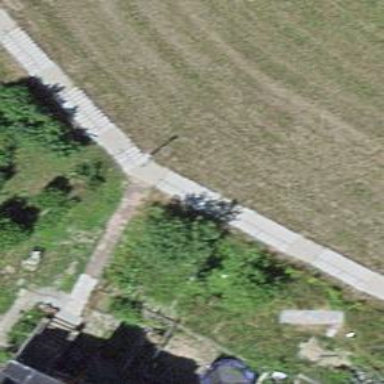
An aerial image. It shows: Road with steps.